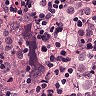
Metastatic tissue present: yes